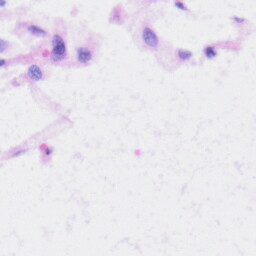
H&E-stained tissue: Liver